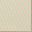
Piece: xx